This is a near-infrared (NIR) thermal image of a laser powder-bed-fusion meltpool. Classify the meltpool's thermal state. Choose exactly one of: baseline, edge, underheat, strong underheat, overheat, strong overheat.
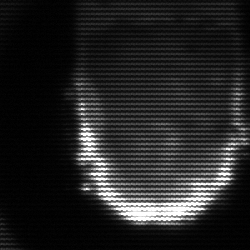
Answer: baseline